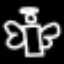
Label: angel